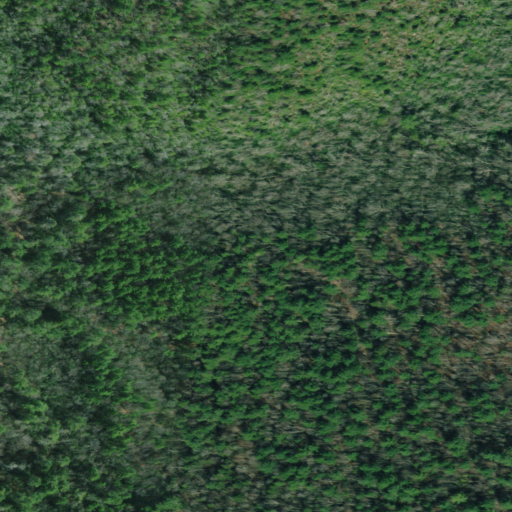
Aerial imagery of valley in Tennessee named Dark Hollow containing mixed forest and evergreen forest